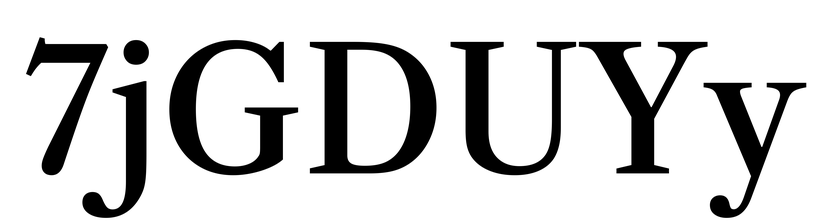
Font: LibreCaslonText_Medium